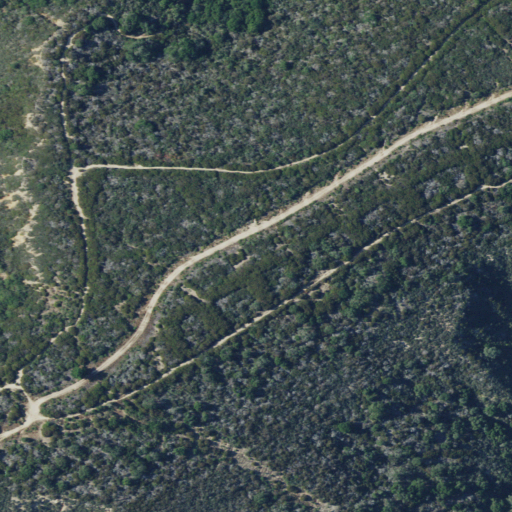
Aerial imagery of ridge(s) in California named Pilarcitos Ridge containing shrub, mixed forest, low intensity development, and evergreen forest